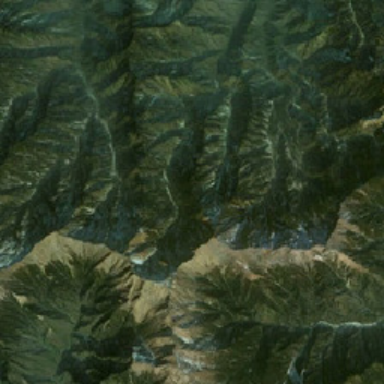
This huge mountain ridge is bald while the other parts are covered with wood .